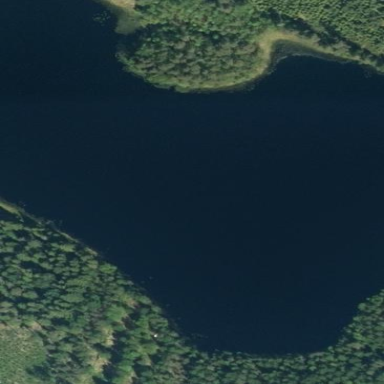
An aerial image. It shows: Serene lake surrounded by nature.